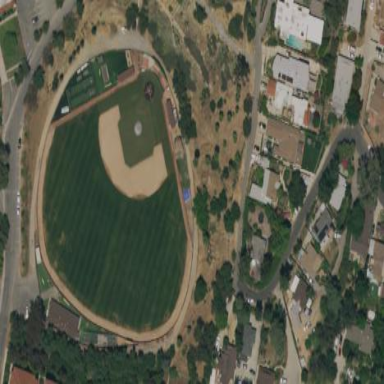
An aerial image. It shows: Baseball pitch for leisure and sports activities.